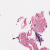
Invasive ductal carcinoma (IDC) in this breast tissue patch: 0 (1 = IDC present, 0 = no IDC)